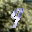
Label: 9